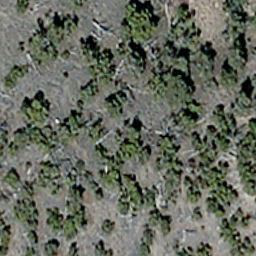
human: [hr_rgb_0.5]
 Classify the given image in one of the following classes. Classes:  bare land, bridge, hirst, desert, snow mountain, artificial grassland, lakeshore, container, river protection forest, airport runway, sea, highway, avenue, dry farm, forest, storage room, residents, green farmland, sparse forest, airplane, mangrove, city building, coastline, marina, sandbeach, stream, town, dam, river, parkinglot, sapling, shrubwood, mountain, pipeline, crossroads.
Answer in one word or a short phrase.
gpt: sparse forest